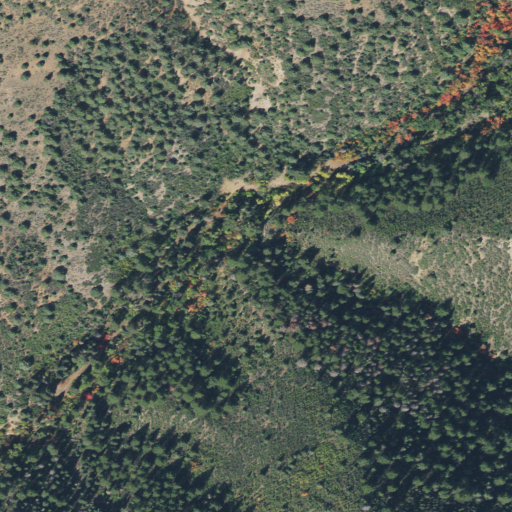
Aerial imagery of valley in Utah named Jux Canyon containing deciduous forest, evergreen forest, and shrub